Question: I discovered this issue when I added an Access DB file to my project and set it to Copy if newer:

I thought it would be copied to the output directory only if a file in the output directory is older than the file in the project directory.
In fact it is copied even if the file in the output directory is newer: for example when I edited and saved it by my program.
Also I tested it in another project using another kind of file (.txt).
<URL> says
> Select Copy if newer if the file is to be copied only when it is newer
than an existing file of the same name in the output directory.
Is it a bug or am I doing something wrong?
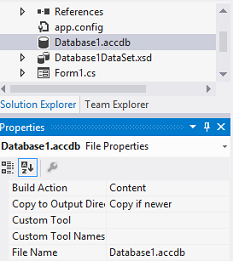
Answer: As it turned out you were rebuilding your project. Rebuild is essentially just a clean followed by a build. This means your file got deleted, and as part of the regular build it got copied over (since there is no newer version).